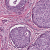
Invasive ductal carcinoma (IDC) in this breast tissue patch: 0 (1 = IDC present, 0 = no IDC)